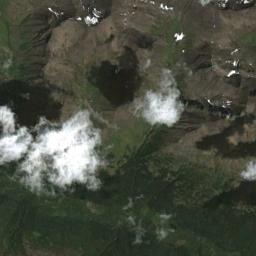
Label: cloud